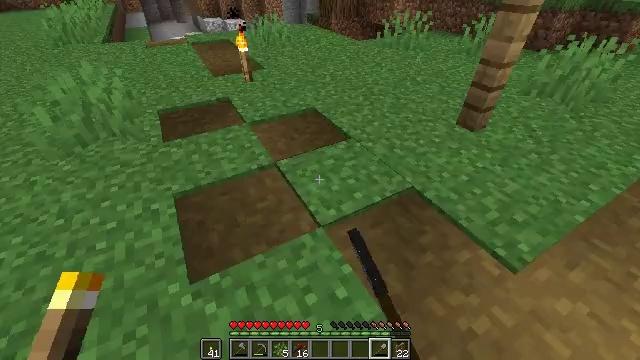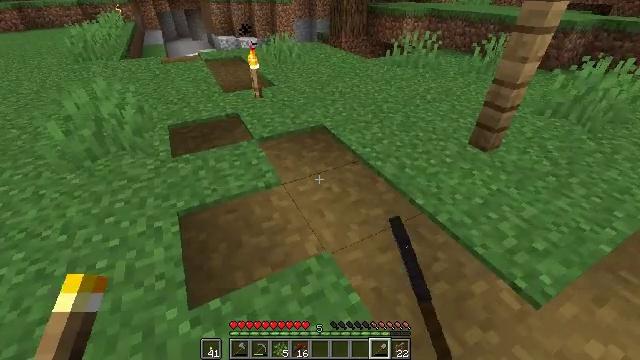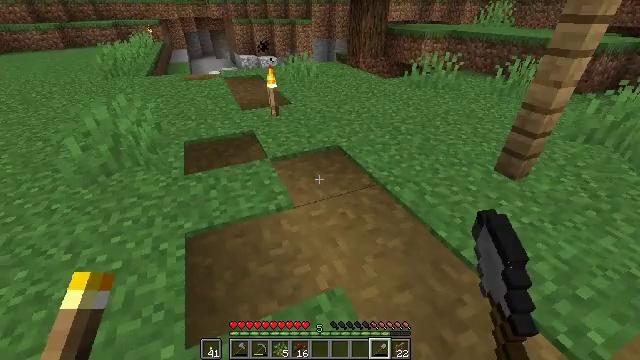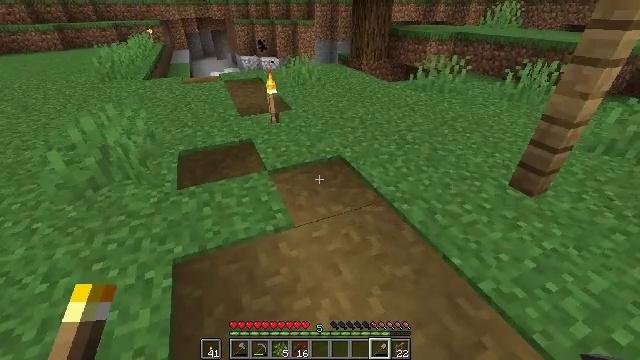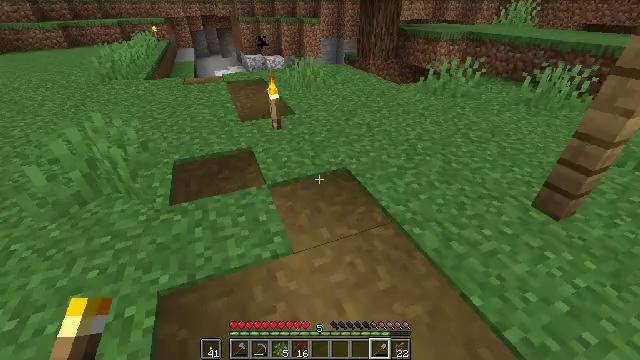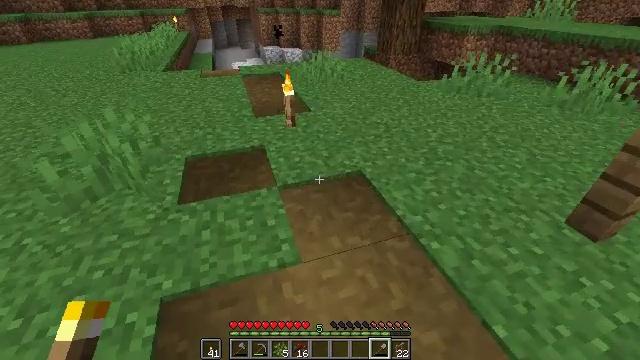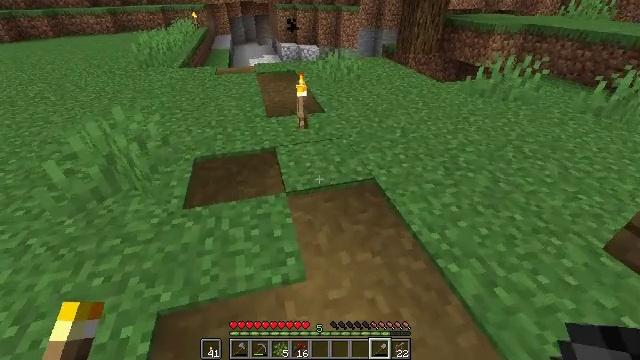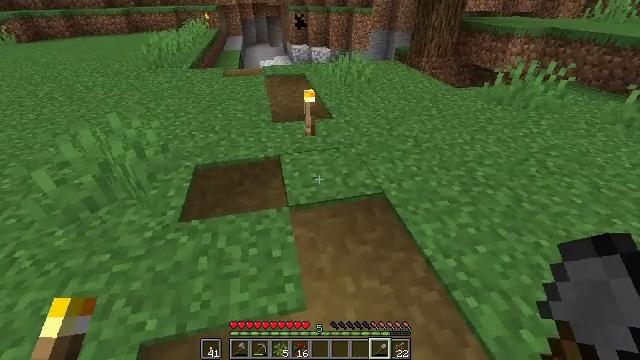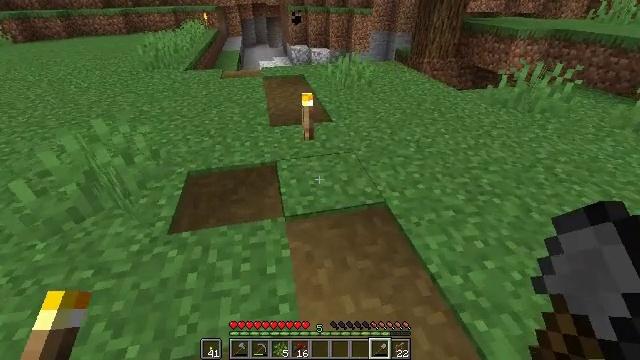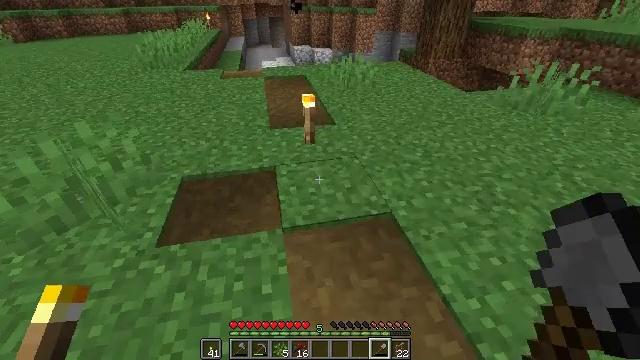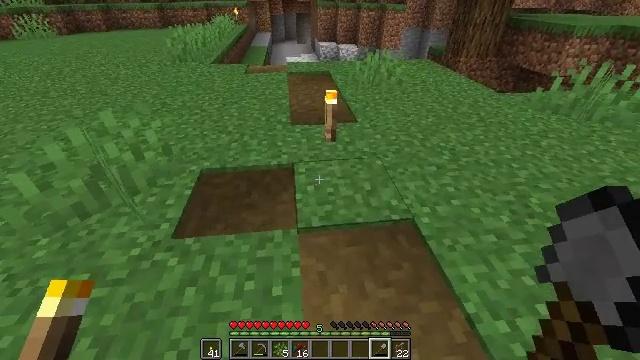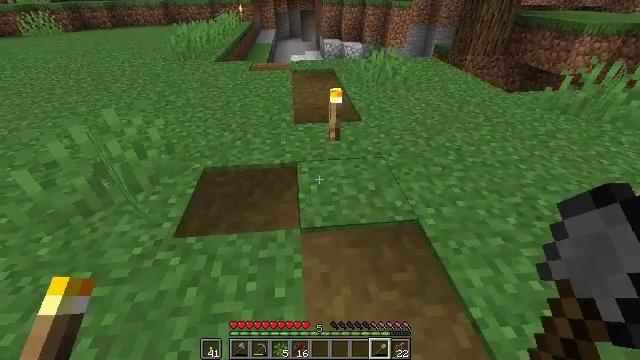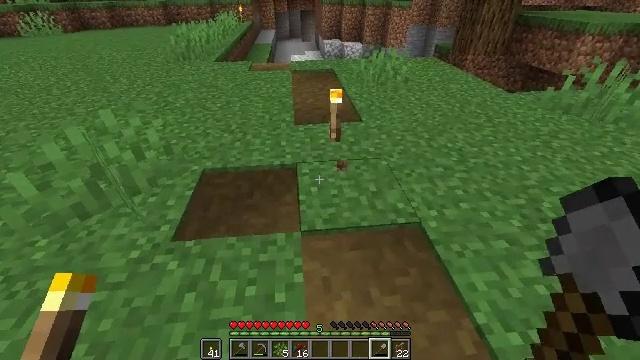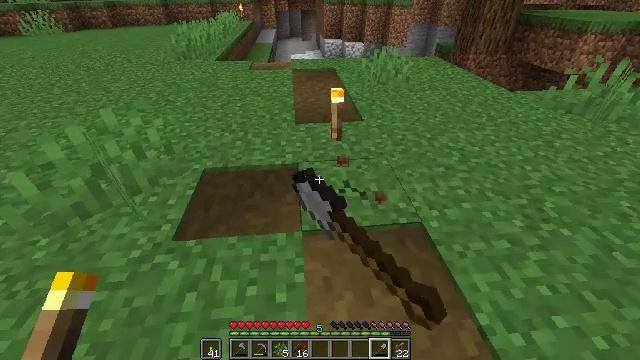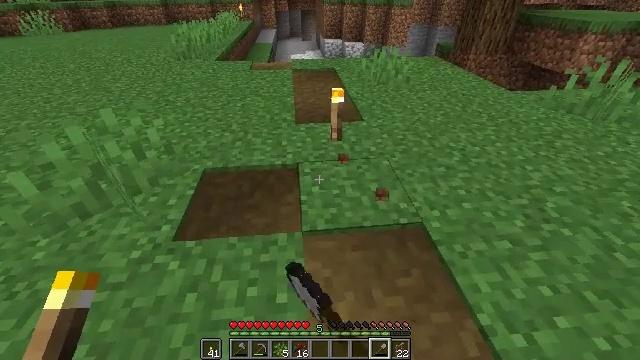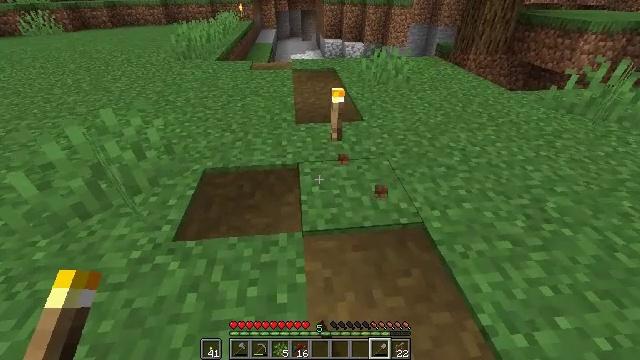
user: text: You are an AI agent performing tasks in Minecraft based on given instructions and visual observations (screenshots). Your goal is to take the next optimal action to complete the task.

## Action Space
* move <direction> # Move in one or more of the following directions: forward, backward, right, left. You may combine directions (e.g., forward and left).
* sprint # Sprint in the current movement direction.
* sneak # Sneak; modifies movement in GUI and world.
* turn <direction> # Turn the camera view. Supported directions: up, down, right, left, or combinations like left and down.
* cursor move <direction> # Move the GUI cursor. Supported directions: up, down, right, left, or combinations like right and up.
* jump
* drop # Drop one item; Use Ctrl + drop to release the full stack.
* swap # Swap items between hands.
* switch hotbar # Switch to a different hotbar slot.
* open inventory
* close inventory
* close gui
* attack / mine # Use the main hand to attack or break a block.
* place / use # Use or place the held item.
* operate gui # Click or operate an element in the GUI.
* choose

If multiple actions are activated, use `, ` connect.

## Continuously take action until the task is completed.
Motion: motion action
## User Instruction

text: Remove the torch from its spot.
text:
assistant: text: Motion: move forward, turn left and up
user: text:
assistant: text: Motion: move forward, turn left and up
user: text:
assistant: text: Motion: move forward
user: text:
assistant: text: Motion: move forward, turn left
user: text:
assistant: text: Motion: move forward, turn left and down
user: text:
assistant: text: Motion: move forward, turn left
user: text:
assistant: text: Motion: move forward, turn left
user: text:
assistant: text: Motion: move forward
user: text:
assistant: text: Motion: no_op
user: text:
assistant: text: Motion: turn left
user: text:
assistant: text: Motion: no_op
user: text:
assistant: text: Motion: attack / mine
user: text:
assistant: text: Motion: attack / mine
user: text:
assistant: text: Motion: no_op
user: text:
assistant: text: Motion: no_op
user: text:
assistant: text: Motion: no_op
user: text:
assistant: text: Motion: no_op
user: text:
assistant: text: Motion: turn up
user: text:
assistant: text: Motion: turn up
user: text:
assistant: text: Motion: no_op
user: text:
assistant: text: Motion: attack / mine
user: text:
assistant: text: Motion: attack / mine
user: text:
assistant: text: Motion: move forward, attack / mine
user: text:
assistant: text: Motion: move forward
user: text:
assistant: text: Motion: move forward
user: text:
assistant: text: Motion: move forward
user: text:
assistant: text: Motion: move forward
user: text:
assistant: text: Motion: move forward, attack / mine
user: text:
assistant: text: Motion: move forward, turn down, attack / mine
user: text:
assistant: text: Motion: turn right and down, attack / mine